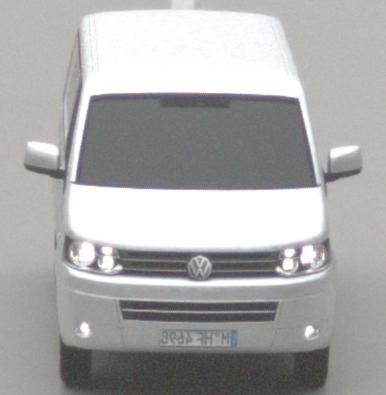
Make: VW Commercial Vehicles (Nutzfahrzeuge)
Model: T5 Multivan 2.0
Detailed model: T5 Multivan
Model produced from: 2009/09
Model produced until: 2013/06
Doors: 4
Color: white
Road condition: wet road
Daytime: midday
Contrast: low contrast